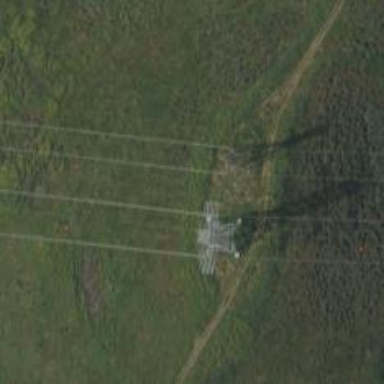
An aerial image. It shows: Power tower.